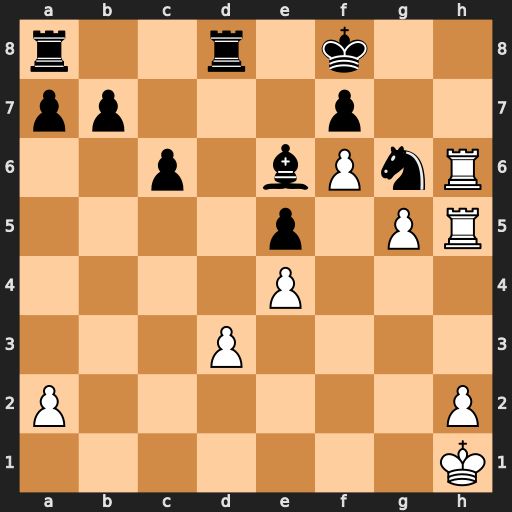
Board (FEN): r2r1k2/pp3p2/2p1bPnR/4p1PR/4P3/3P4/P6P/7K
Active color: w
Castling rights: -
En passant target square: -
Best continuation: Rh8+ Nxh8 Rxh8#